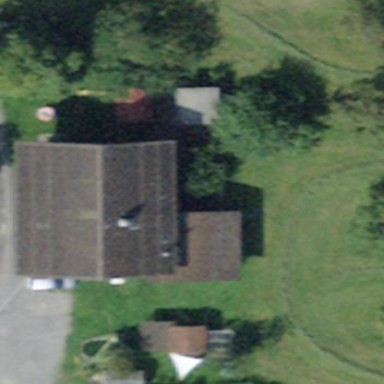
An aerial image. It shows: Residential building.